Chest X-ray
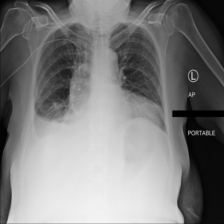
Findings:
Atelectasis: positive
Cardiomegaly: negative
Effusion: positive
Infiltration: negative
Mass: negative
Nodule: negative
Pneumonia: negative
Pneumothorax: negative
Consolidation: negative
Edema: negative
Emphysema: negative
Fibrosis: negative
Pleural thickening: negative
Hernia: negative